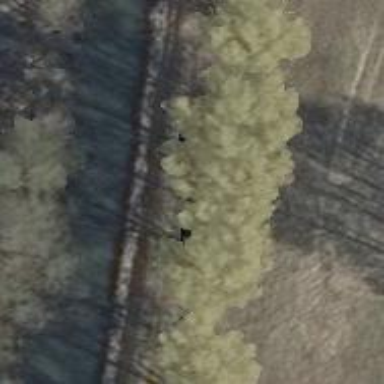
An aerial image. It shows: Row of deciduous broadleaved trees.